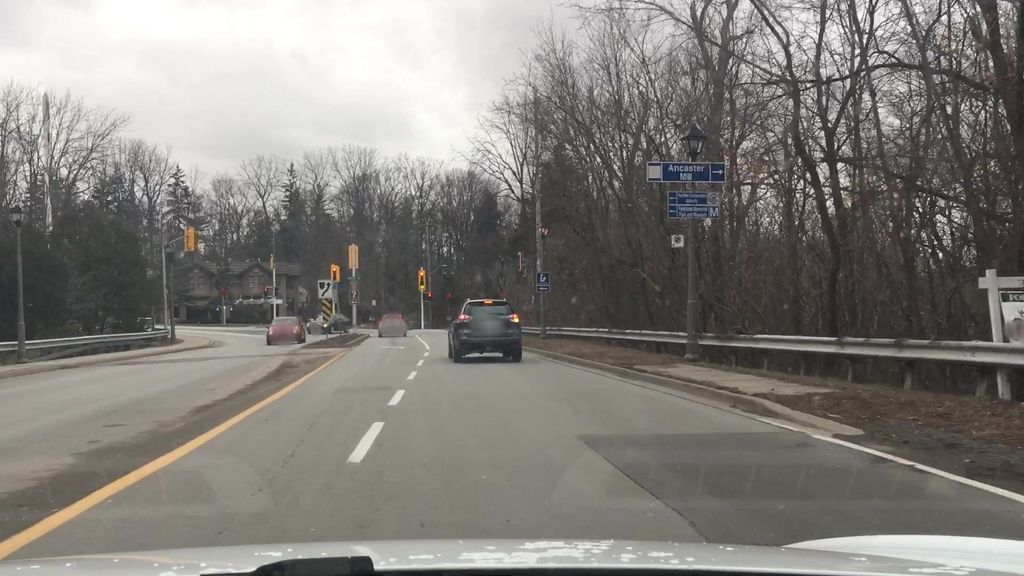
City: hamilton